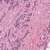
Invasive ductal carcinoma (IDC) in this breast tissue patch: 1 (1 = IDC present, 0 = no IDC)